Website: lowes
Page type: payment
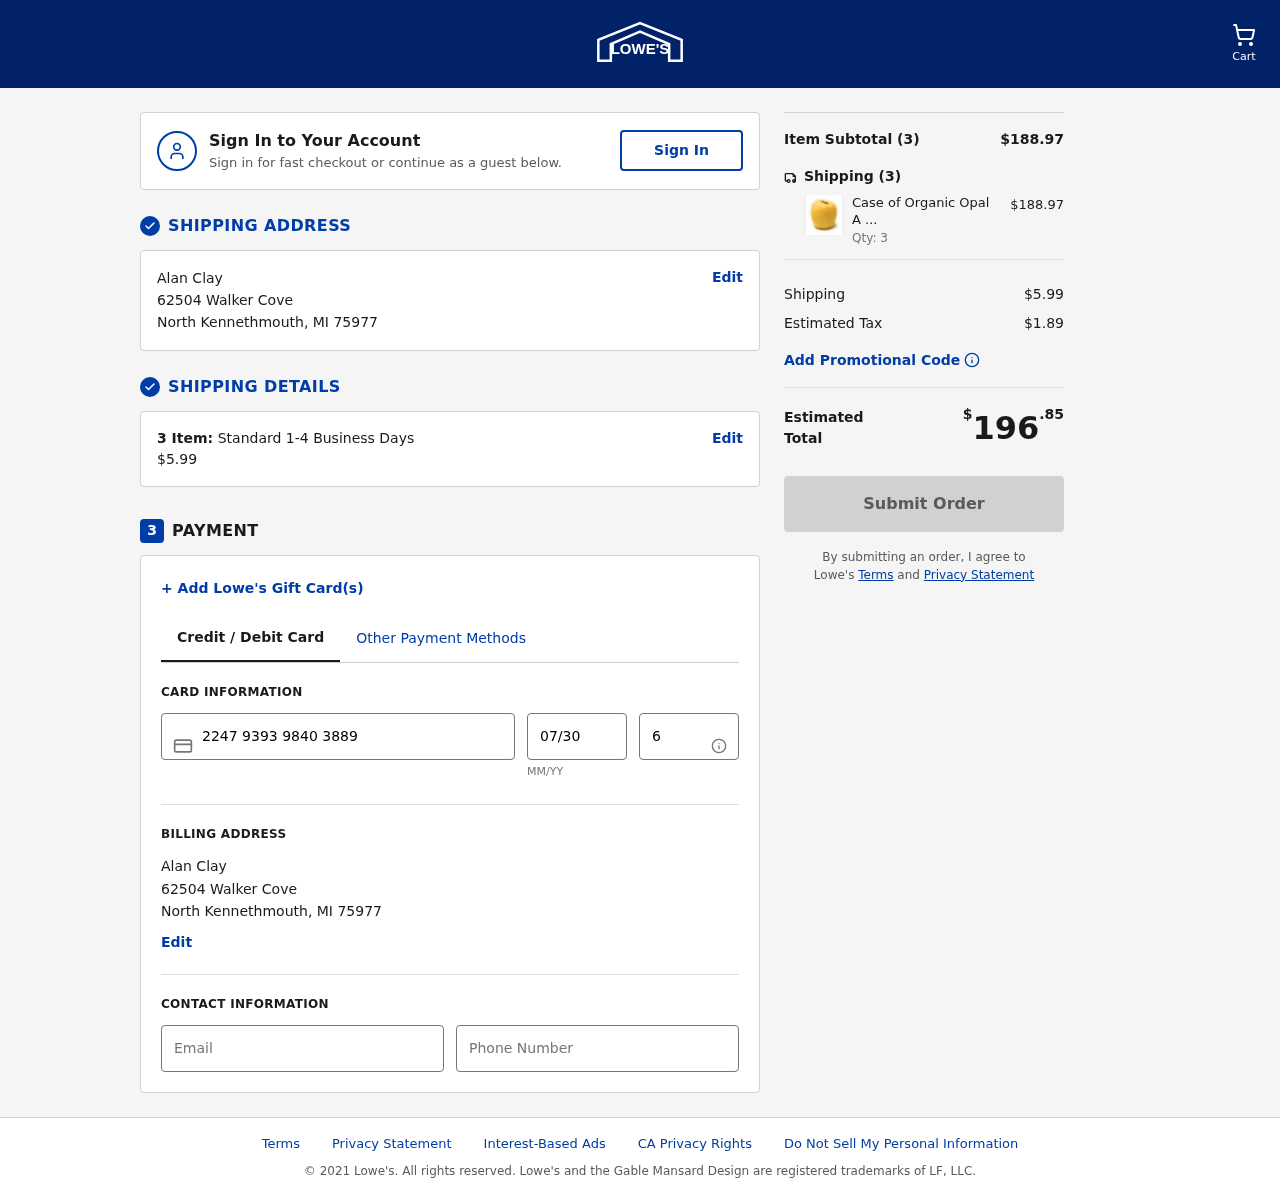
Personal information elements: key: PII_CARD_CVV
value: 694
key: PII_CARD_EXPIRY
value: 07/30
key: PII_CARD_NUMBER
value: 2247 9393 9840 3889
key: PII_CITY
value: North Kennethmouth
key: PII_EMAIL
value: alan_clay@gmail.com
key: PII_FULLNAME
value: Alan Clay
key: PII_PHONE
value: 3409639494
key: PII_POSTCODE
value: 75977
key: PII_STATE_ABBR
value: MI
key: PII_STREET
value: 62504 Walker Cove
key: PII_FULLNAME2
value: Alan Clay
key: PII_CITY2
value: North Kennethmouth
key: PII_STATE_ABBR2
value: MI
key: PII_POSTCODE_FULL
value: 75977
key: PII_POSTCODE_NUMERIC
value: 75977
Product elements: key: PRODUCT1_NAME
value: Case of Organic Opal Apples (72-100 ct)
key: PRODUCT1_PRICE
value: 62.99
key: PRODUCT1_QUANTITY
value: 3
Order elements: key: ORDER_NUM_ITEMS
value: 3
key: ORDER_SHIPPING_COST
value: $5.99
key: ORDER_NUM_ITEMS2
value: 3
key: ORDER_SUBTOTAL
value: $188.97
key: ORDER_NUM_ITEMS3
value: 3
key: ORDER_SHIPPING_COST2
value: $5.99
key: ORDER_TAX
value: $1.89
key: ORDER_TOTAL
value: $196.85